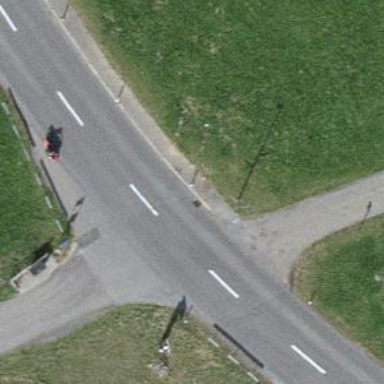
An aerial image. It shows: Bus stop with designated public transport stop position.